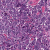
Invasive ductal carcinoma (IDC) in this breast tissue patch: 1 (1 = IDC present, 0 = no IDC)